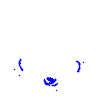
Particle: electron